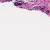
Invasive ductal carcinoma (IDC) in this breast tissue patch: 0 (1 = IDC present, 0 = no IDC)